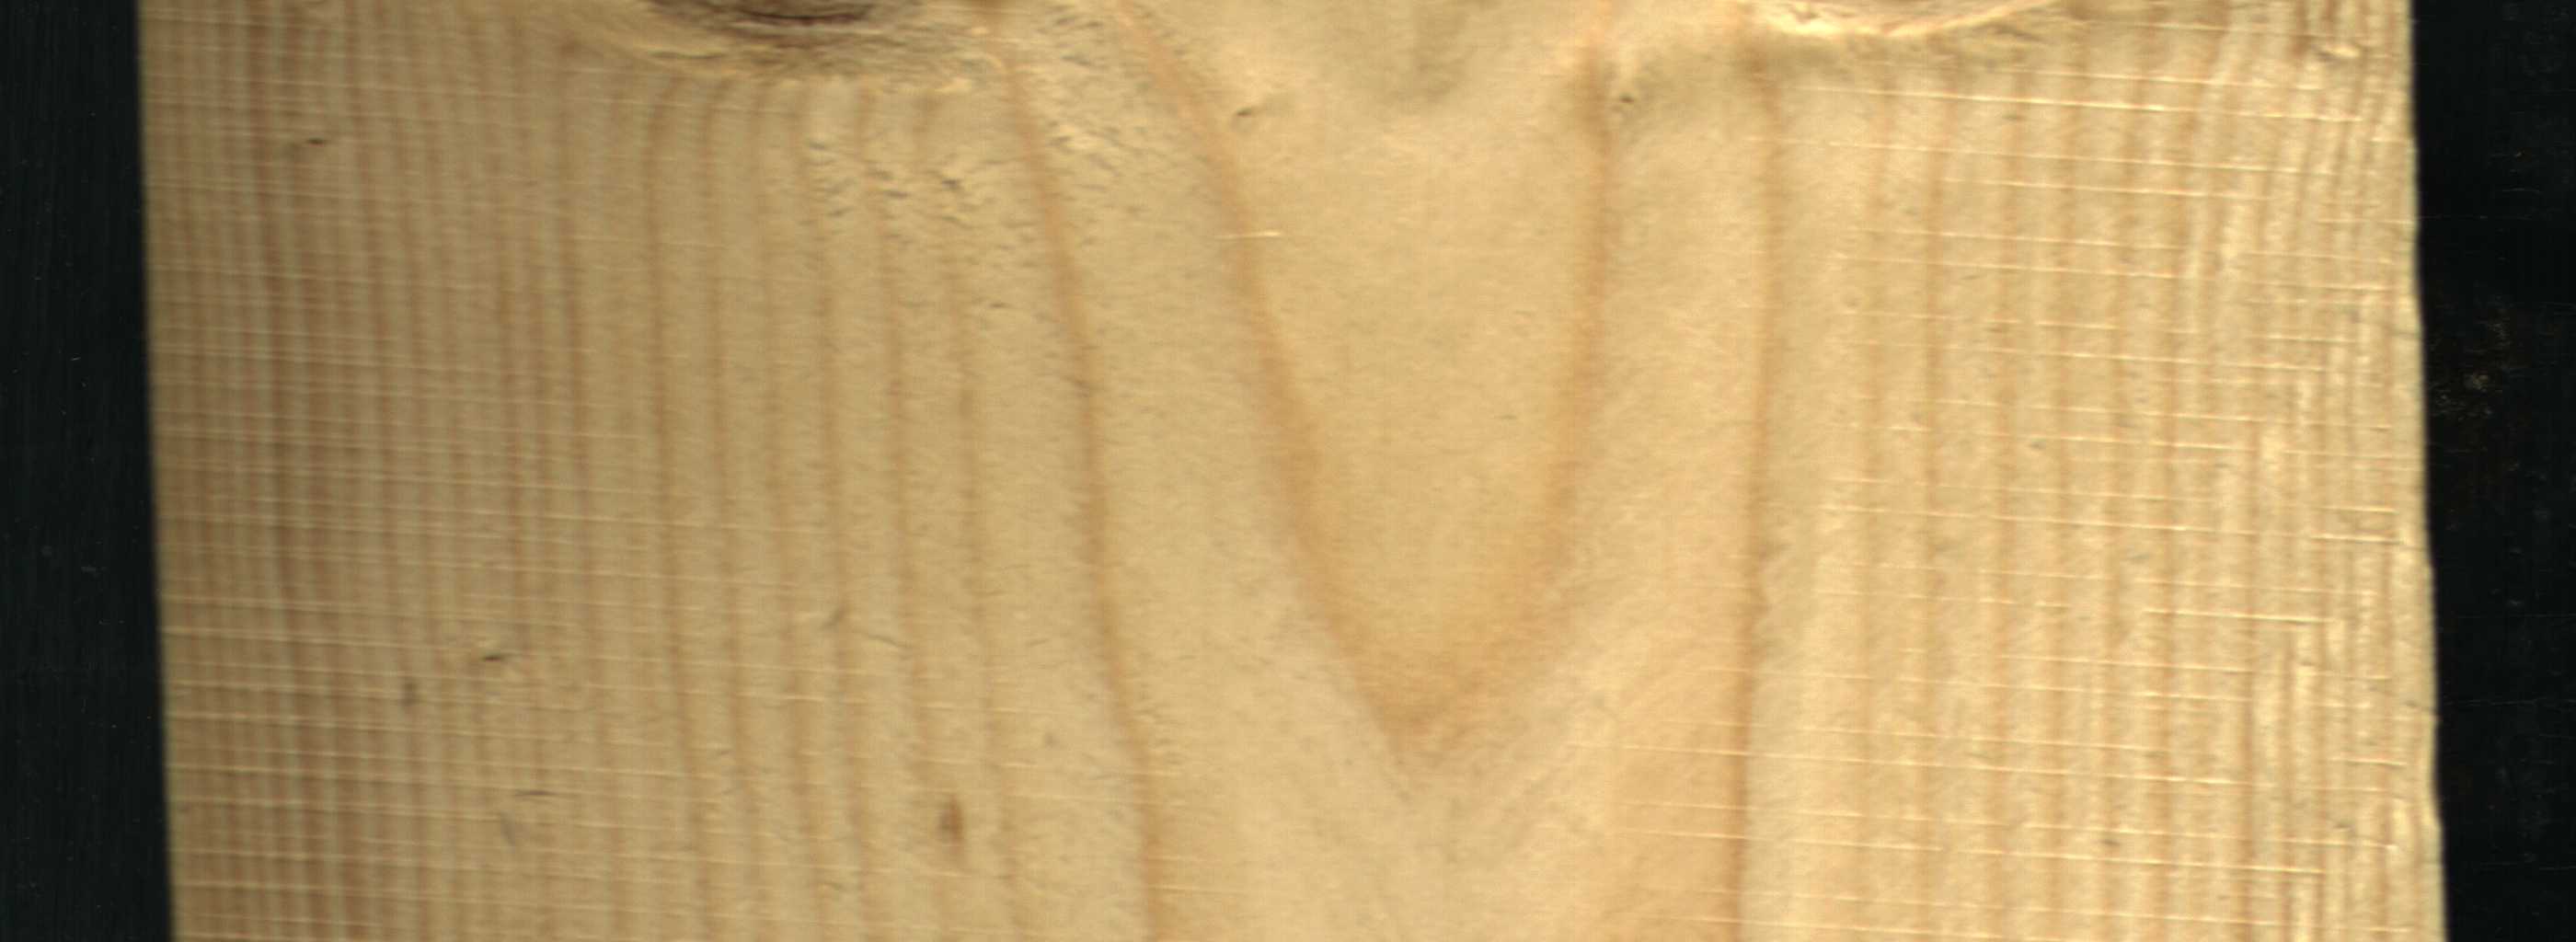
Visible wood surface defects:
Live_Knot